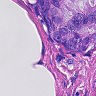
Metastatic tissue present: yes